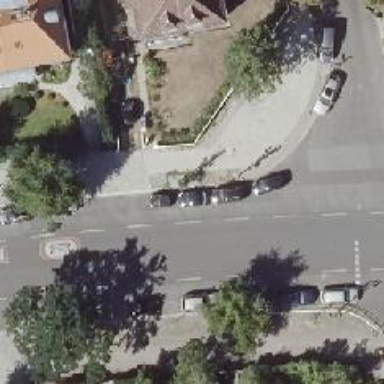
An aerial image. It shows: Secondary road with asphalt surface. There are separate sidewalks on both sides of the road. Parallel parking lanes are provided on both sides as well.